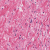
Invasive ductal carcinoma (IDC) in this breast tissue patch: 0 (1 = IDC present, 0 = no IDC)